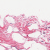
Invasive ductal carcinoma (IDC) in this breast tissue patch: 0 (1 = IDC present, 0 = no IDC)